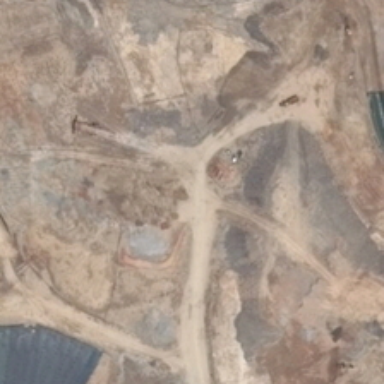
There is nothing on the bareland .